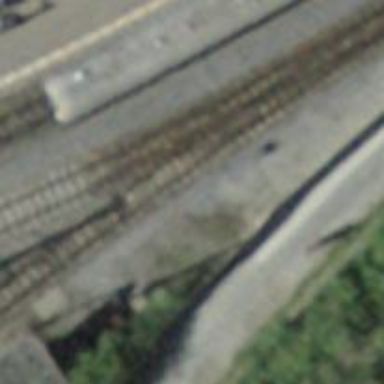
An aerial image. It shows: Narrow-gauge railway siding with one track.